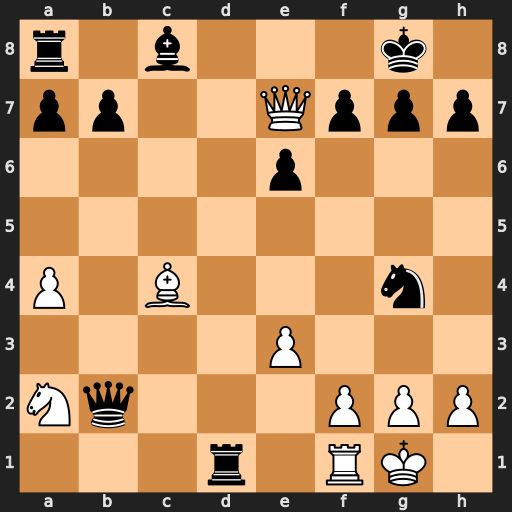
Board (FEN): r1b3k1/pp2Qppp/4p3/8/P1B3n1/4P3/Nq3PPP/3r1RK1
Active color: w
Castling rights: -
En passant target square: -
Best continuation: Qe8#